Field crop: maize
Growth stage: 2
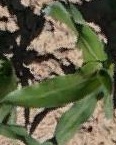
Species: maize